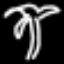
Label: palm tree